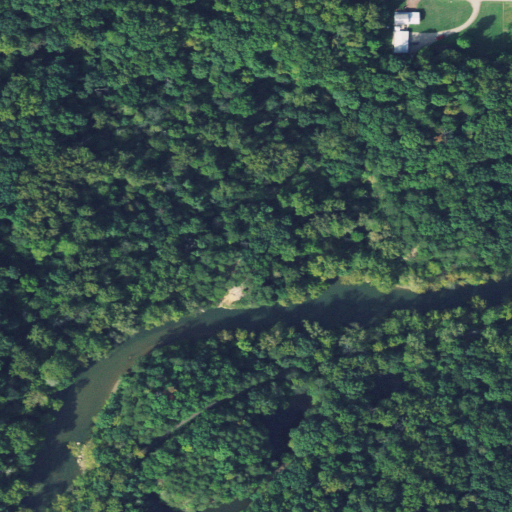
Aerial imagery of island in Ohio named Black Hand Rock containing deciduous forest, open water, mixed forest, open development, and low intensity development